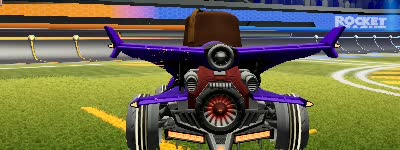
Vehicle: aftershock